Interaction volume radius: 5 \u00c5
Interaction volume height: 25 \u00c5
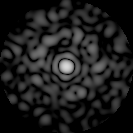
Disorder parameter: 0.8271